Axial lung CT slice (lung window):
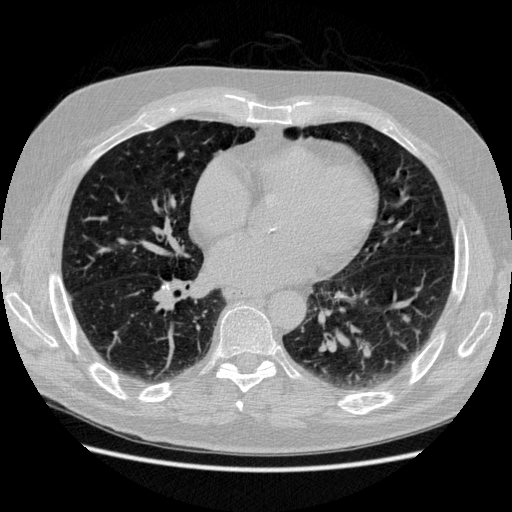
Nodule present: no